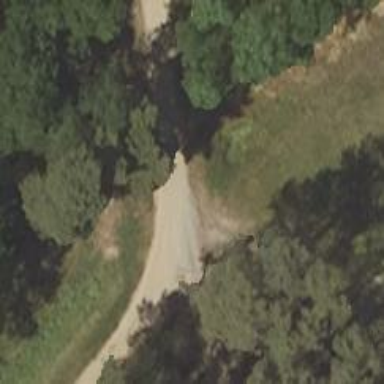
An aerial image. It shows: Sandy track road with bridge. The track type is grade 2.